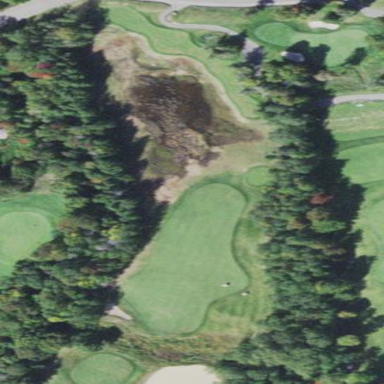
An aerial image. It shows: Water hazard on golf course.